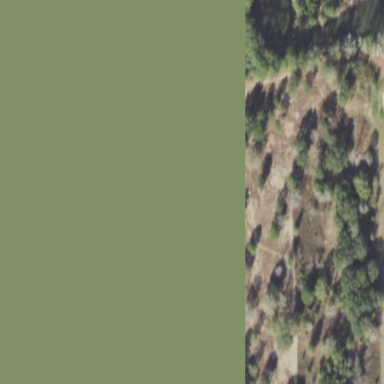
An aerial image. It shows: Mixed leaf woodland.